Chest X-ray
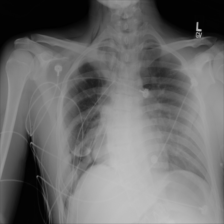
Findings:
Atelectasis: negative
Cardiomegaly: negative
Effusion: negative
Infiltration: positive
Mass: negative
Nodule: negative
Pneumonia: negative
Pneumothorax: positive
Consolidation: negative
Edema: negative
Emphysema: positive
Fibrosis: negative
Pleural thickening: negative
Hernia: negative